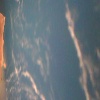
Label: water